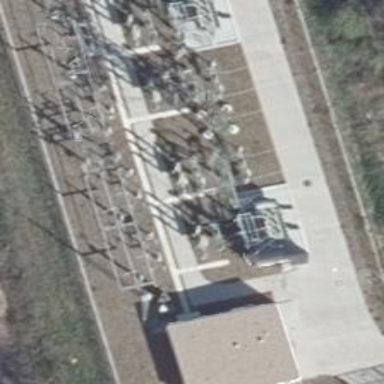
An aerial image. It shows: Switch for power supply.